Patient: sex F, age 48
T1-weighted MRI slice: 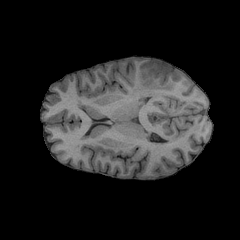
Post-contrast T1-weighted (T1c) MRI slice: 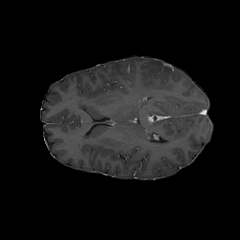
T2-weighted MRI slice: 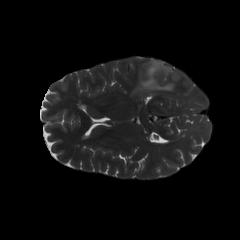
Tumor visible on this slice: yes
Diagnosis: Astrocytoma, IDH-mutant
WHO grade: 3